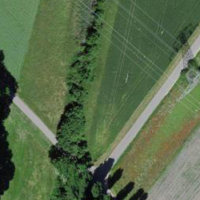
EUNIS habitat code: 52
Species observed at this site:
Bromus hordeaceus
Holcus lanatus
Tragopogon orientalis